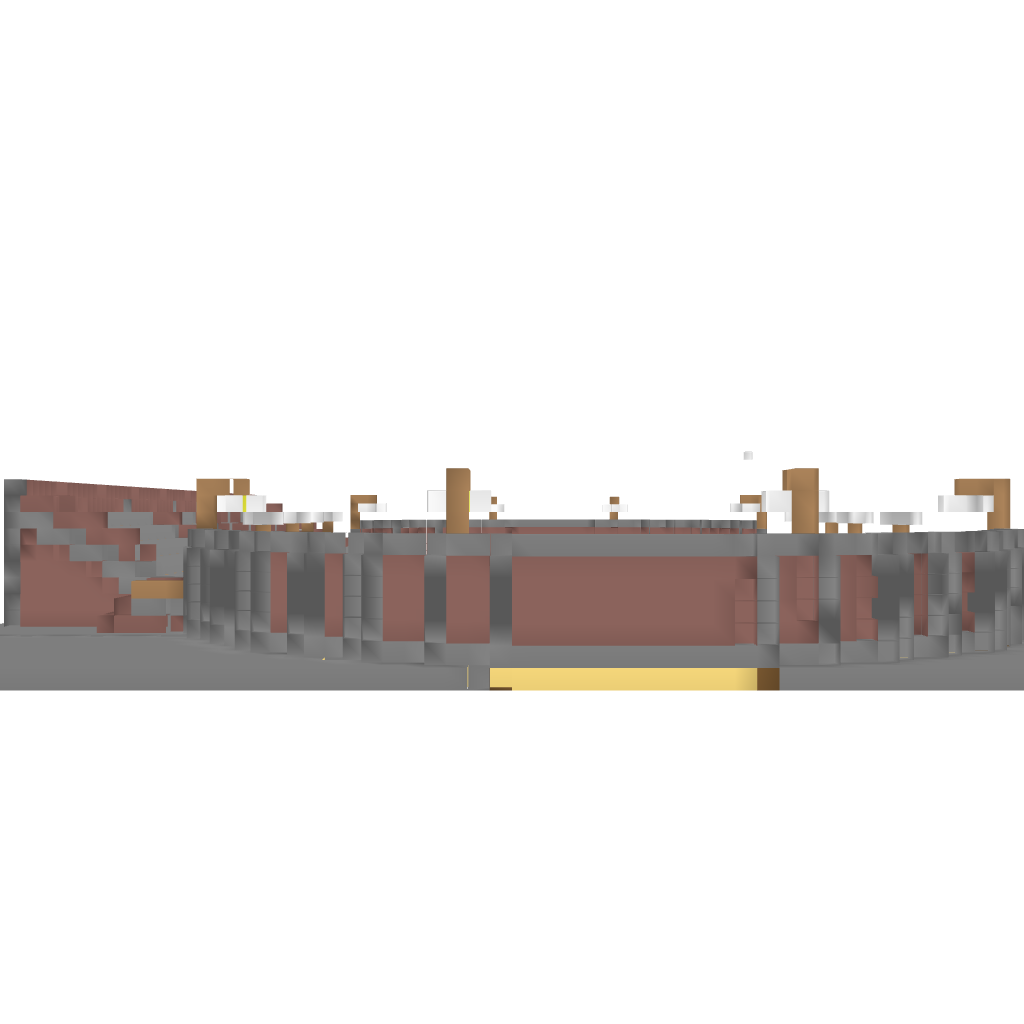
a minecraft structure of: Horse race track bad low quality